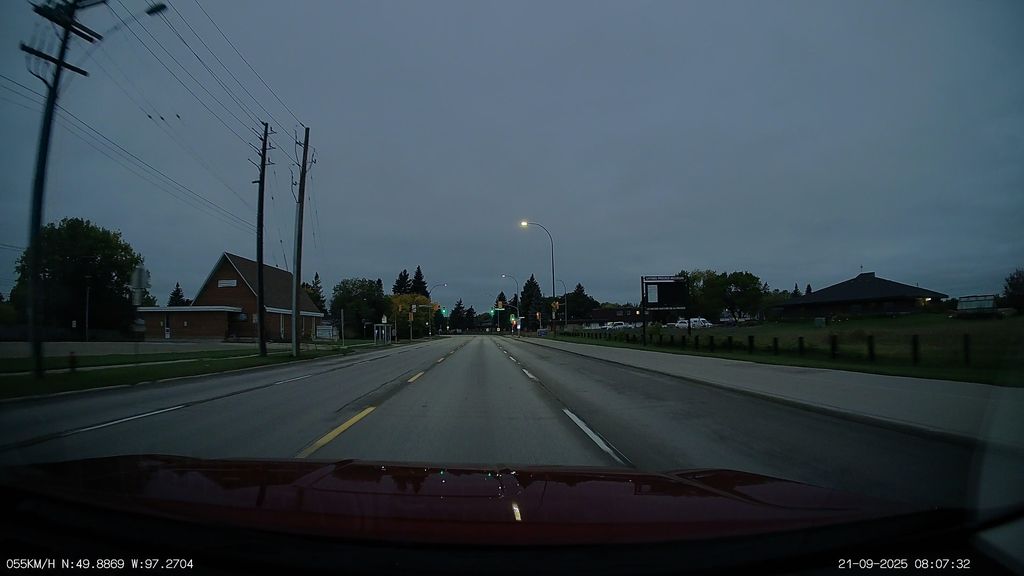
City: winnipeg